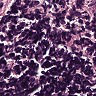
Metastatic tissue present: no